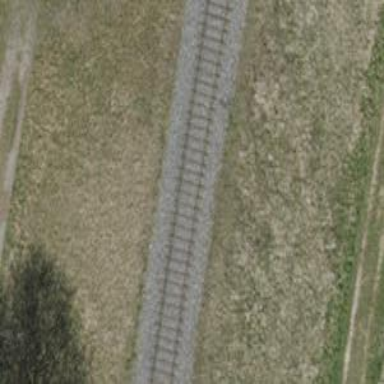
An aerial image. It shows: Railway with single track on embankment.